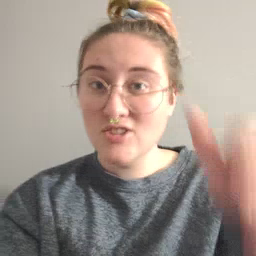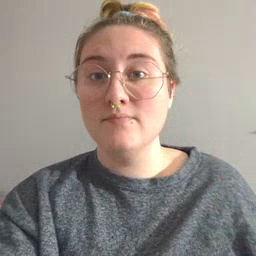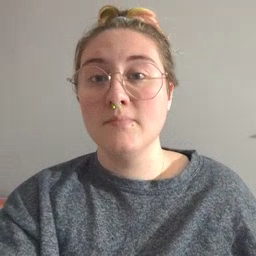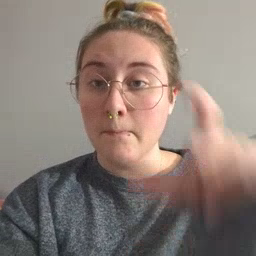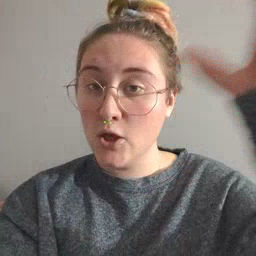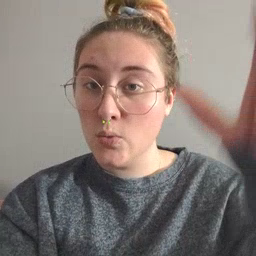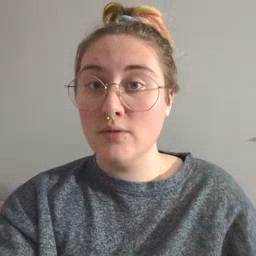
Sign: moon